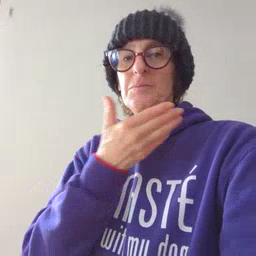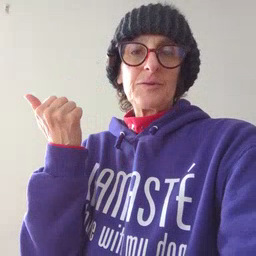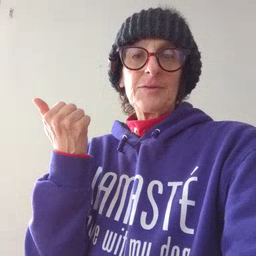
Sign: better